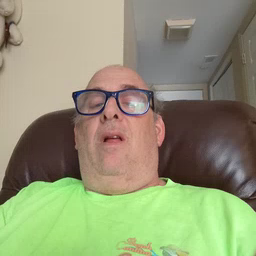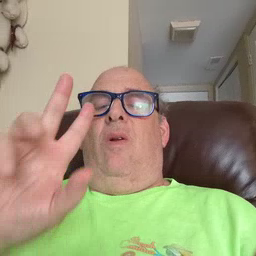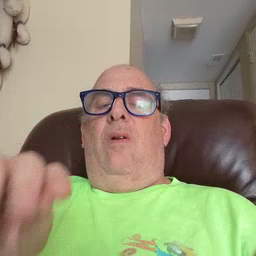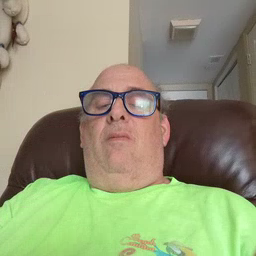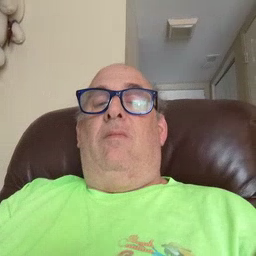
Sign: no